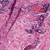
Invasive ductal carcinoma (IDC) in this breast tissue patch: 0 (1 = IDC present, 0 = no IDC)